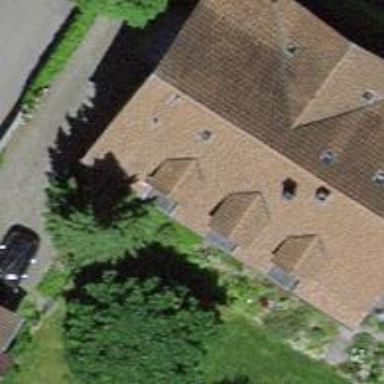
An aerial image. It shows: Residential building with gabled roof made of roof tiles. The roof orientation is along the structure.